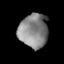
Tissue: lung
Cell type: Others
Senescence score: 0.2422
Nuclear area (px): 965
Mean DAPI intensity: 133.702